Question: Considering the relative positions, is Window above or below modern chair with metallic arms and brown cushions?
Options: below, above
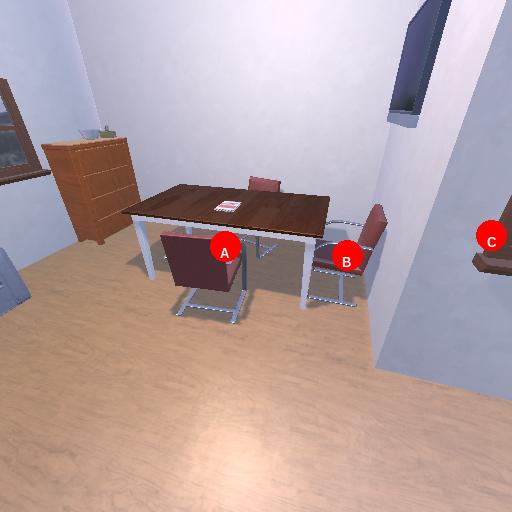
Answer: below